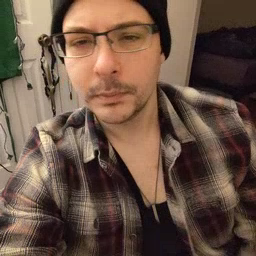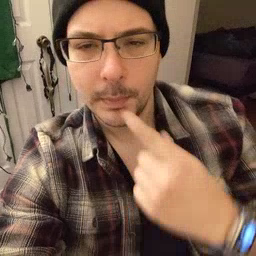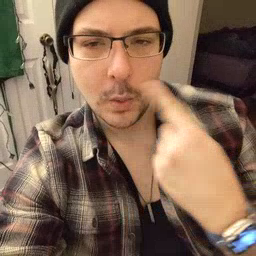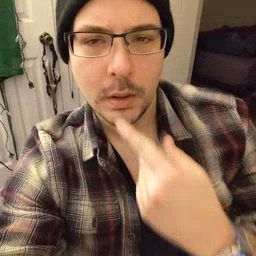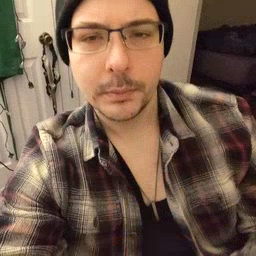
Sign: mouth